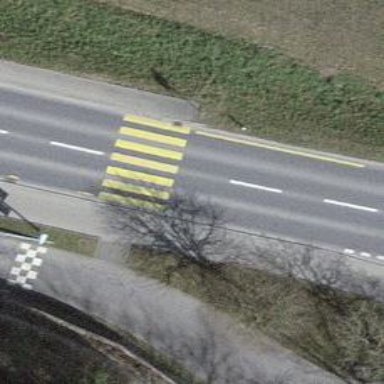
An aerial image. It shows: Uncontrolled zebra crossing on the road.